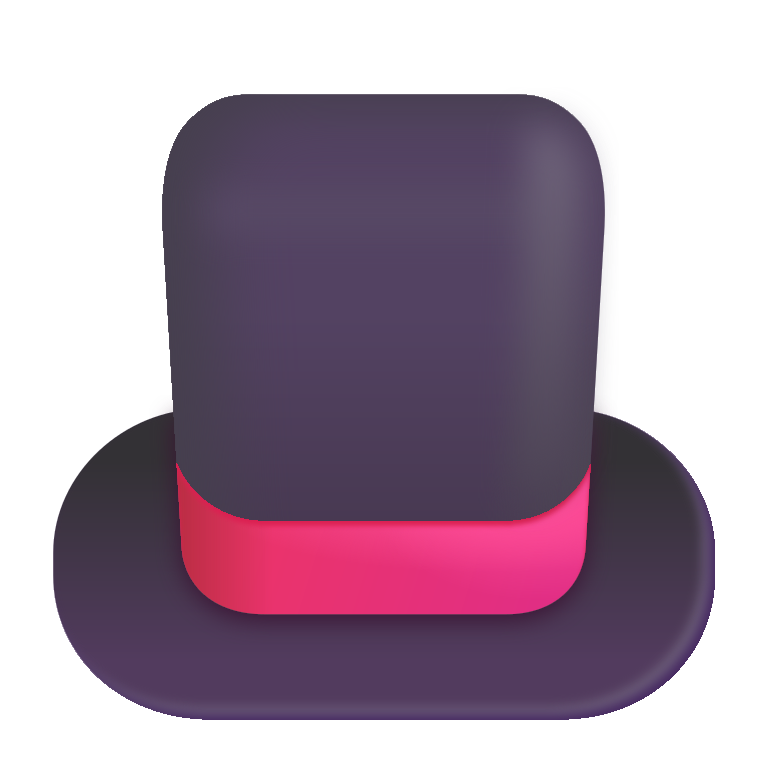
top hat color